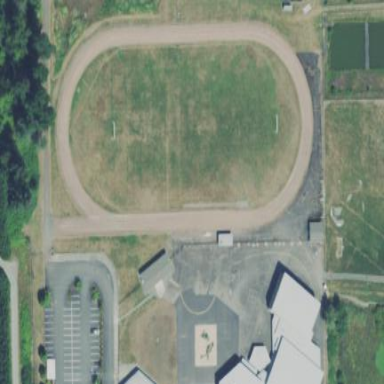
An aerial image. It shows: Track in leisure land.